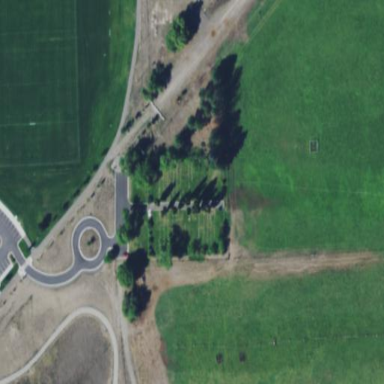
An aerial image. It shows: Cemetery.